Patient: sex M, age 42
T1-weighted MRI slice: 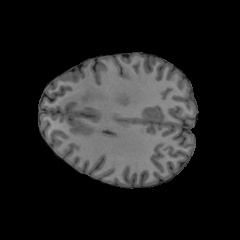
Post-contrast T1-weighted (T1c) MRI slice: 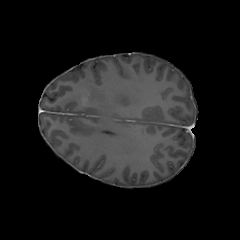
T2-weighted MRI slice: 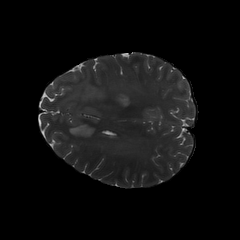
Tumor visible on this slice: yes
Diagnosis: Glioblastoma, IDH-wildtype
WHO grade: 4